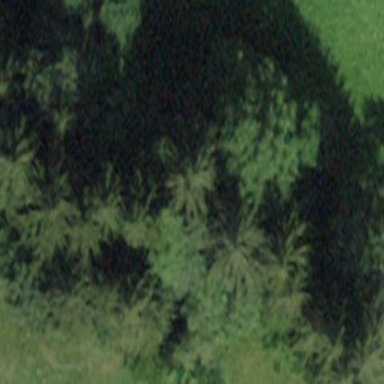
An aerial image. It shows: Forest area.